Current action and preconditions to check: trajectory_clear

Your task: For each precondition in the list above, predict whether it will hold at this action.

Consider the current scene as observed from the mobile robot's camera, and analyze the predicted future states of all dynamic agents (e.g., people, animals, vehicles, or any moving entities) within the NEXT SECOND.

IMPORTANT: Only answer "very likely" if you are absolutely certain—based on strong, clear evidence—that a dynamic agent will violate the precondition in the predicted future state. Do NOT answer "very likely" for unlikely, ambiguous, or low-probability risks.

Ask yourself for each precondition: Is there a high probability, with clear and convincing evidence, that the predicted future states of any dynamic agent will interfere with the predicted future state of the currently executing action within the NEXT SECOND, causing that precondition to fail?

Assess the risk level based on these predictions. Use "likely" or "very likely" if motions create a clear risk of interference.

Use "neutral" or "improbable" if agents are nearby but their predicted paths are clearly diverging or non-conflicting.

Failure Risk Categories: "very improbable", "improbable", "neutral", "likely", "very likely"

Answer Format: Output ONLY the probability_of_failure value from these categories: "very improbable", "improbable", "neutral", "likely", "very likely"

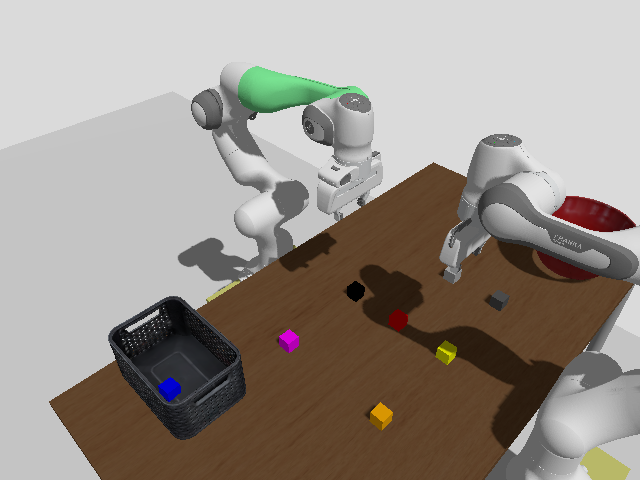

Answer: very improbable